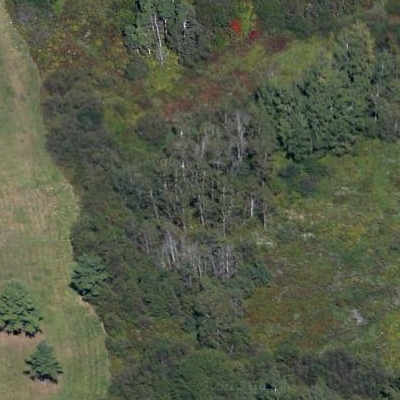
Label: Forest